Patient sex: F
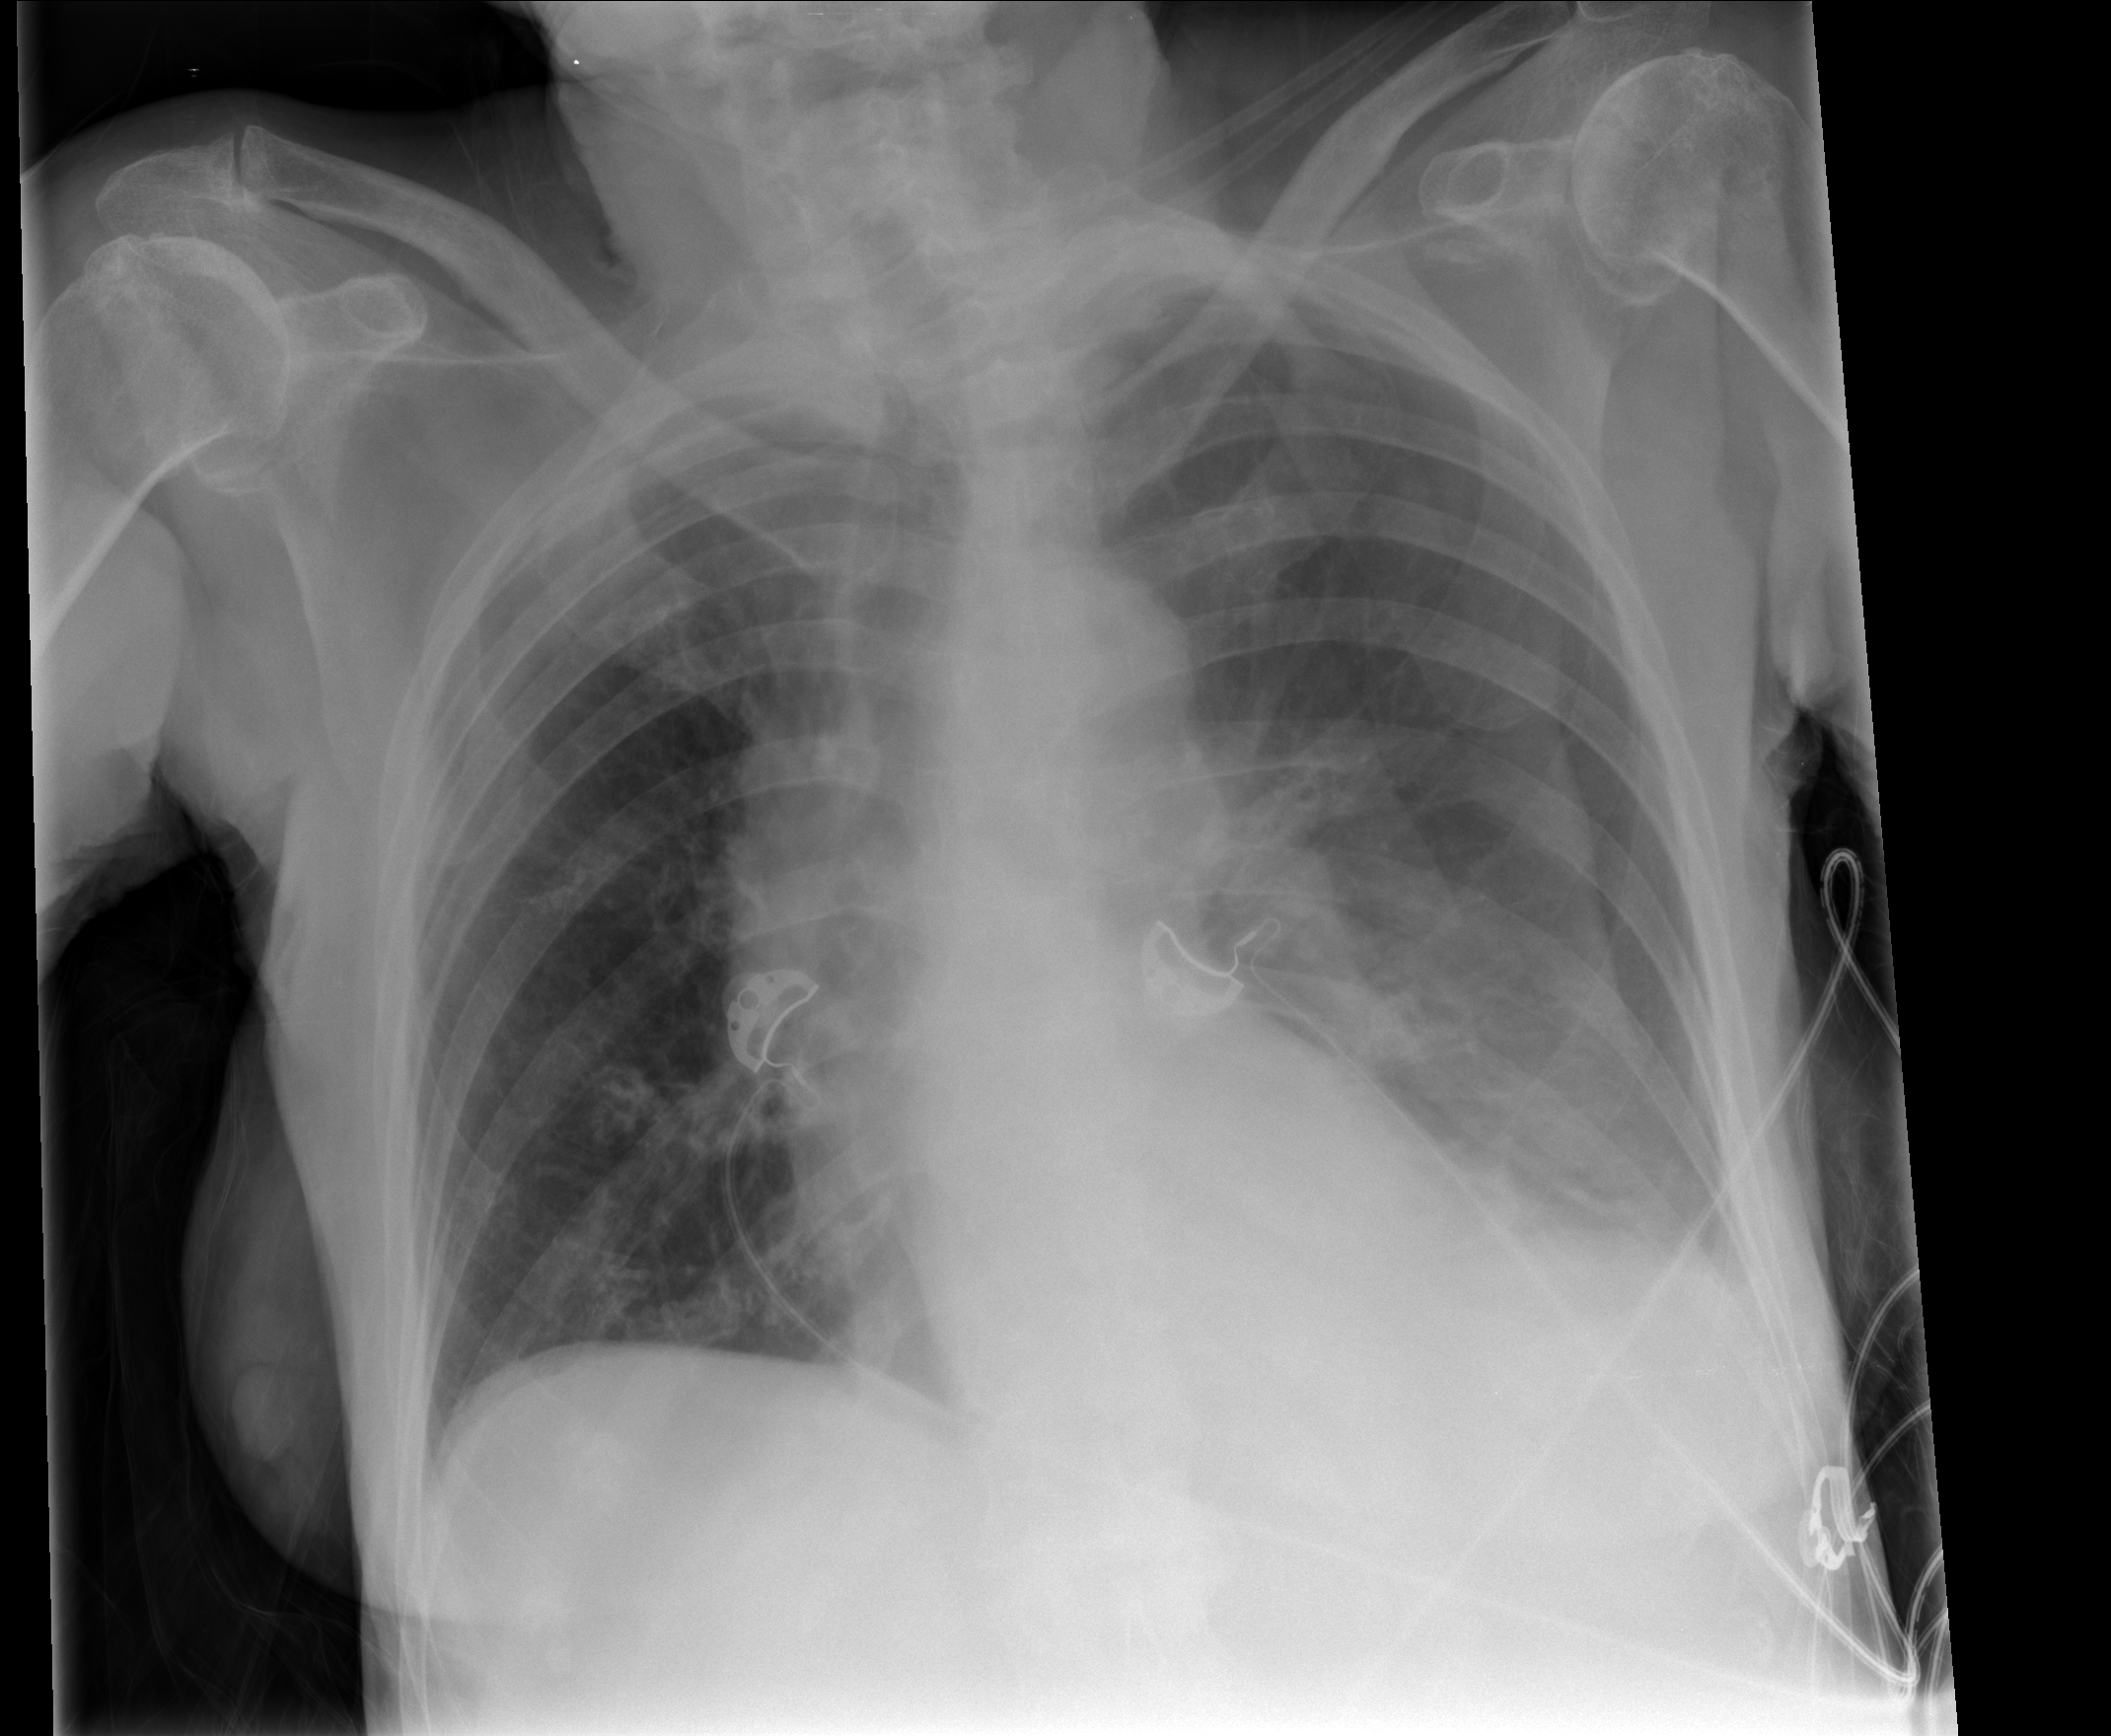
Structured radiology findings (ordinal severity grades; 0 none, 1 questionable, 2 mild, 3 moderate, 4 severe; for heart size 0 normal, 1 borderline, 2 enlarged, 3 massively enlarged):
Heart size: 0
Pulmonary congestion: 0
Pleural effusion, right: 0
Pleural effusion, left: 3
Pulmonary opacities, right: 0
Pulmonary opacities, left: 0
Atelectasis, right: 0
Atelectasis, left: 2